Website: macys
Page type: account-selection
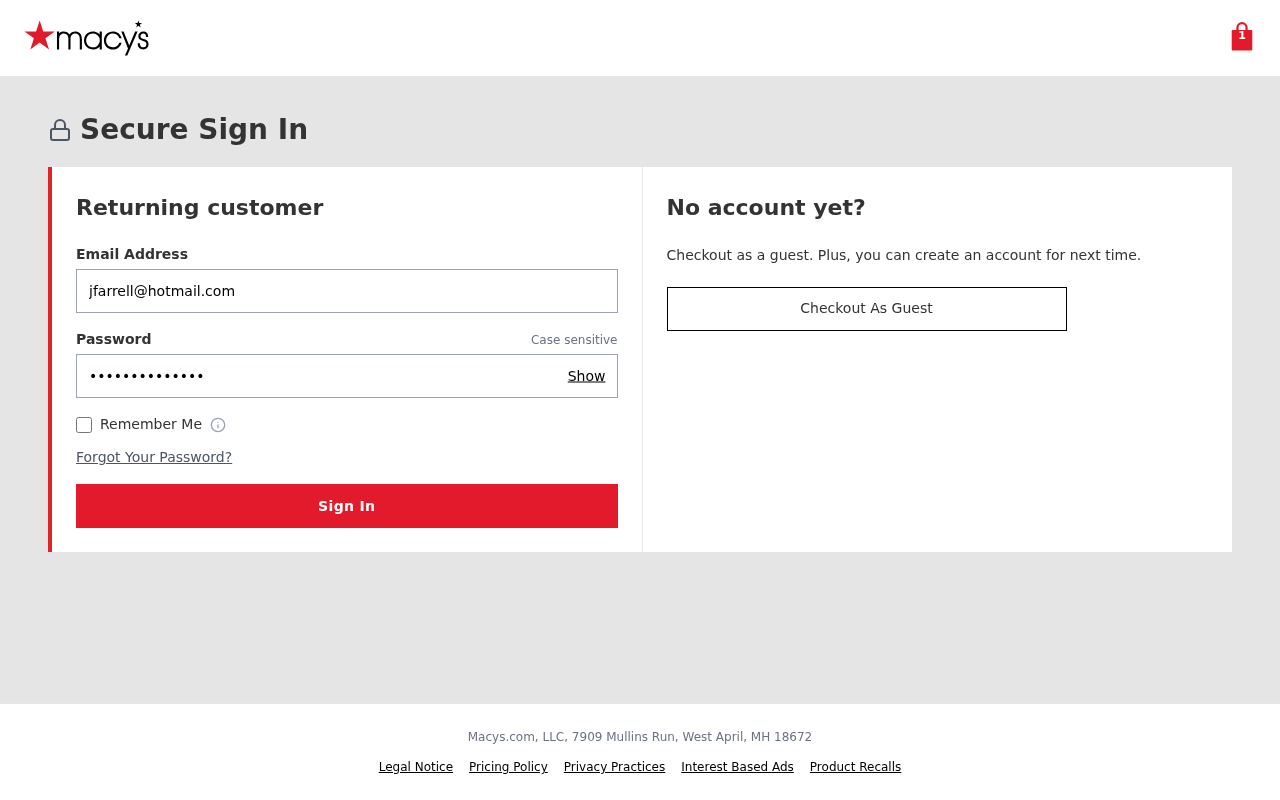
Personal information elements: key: PII_EMAIL
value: jfarrell@hotmail.com
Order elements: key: ORDER_NUM_ITEMS
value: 1